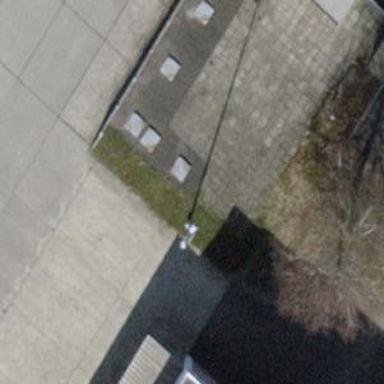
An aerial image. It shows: Mast structure.